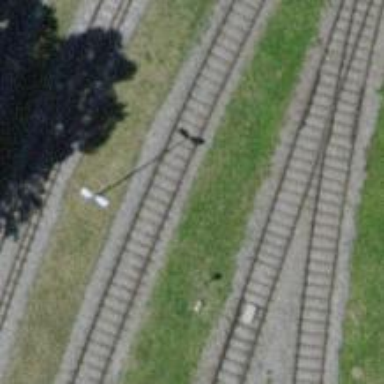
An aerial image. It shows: Rail spur service.